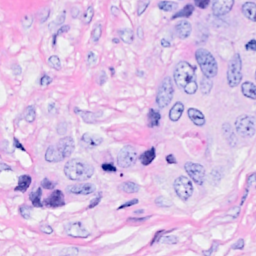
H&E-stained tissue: Breast